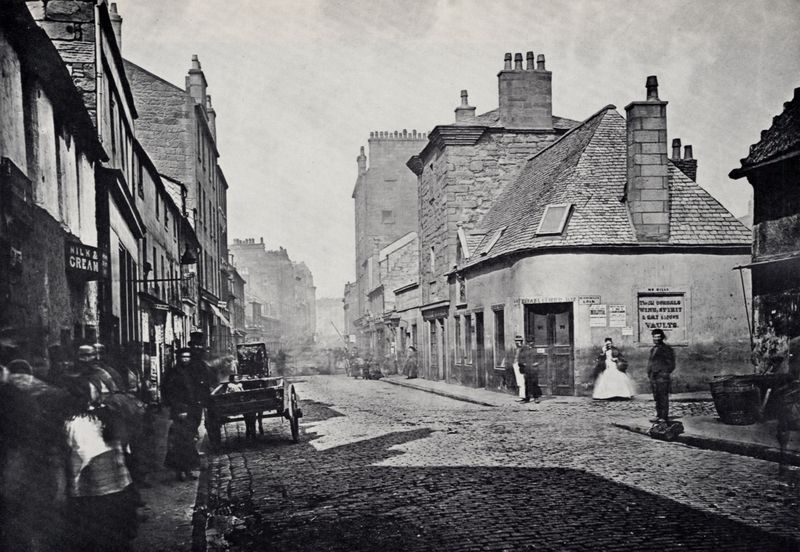
Titel: High Street, Grobal, nördlicher Blick
Künstler: Thomas Annan
Institution: unbekannt
Schlagwörter: himmel, mann, schatten, weiß, wolken, frauen, menschen, stadt, fenster, frankreich, frau, grau, hut, kleid, lampen, laterne, licht, männer, schwarz, strasse, tür, dach, gebäude, haus, wolke, menge, zylinder, alt, arm, mensch, stehen, stein, häuser, rauch, sonne, boden, händler, england, arbeit, kamin, kamine, karren, pferd, schornstein, turm, kanne, ansicht, fassade, fassaden, gasse, geschäft, passanten, pflaster, türen, wohnhäuser, dorf, dächer, giebel, schornsteine, ziegel, backstein, geschäfte, kutsche, laden, läden, vorort, werbung, rad, wagen, crowd, people, white, black, dress, gray, windows, woman, zinnen, kelid, foto, fotografie, photographie, kopfstein, schild, bürgersteig, gehsteig, dachfenster, kreuzung, mauerwerk, schwarz-weiss, gehweg, kopfsteinpflaster, schilder, text, trottoir, bordstein, plakat, reklame, photo, leben, putz, smoke, walmdach, clouds, man, sky, industrialisierung, house, houses, roofs, street, village, dicht, child, light, road, black and white, armut, englisch, town, markise, city, fuhrwerk, cart, doors, buildings, pots, tafeln, english, viertel, signs, carriage, horse, wagon, strassenpflaster, belichtungszeit, shadows, chimney, chimneys, top hat, pfalster, stones, market, straßße, photograph, black & white, armenviertel, cream, ecktür, ktsche, milk, milk & cream, awning, wheels, store, barrels, b&w, cobblestone, 19th century, corner, clay, pail, tavern, blur, vaults, cobbles, crean, streat, long exposure